Question: I'm trying to create my first Breeze application, here's my project structure:

As you see I'm trying to keep my solution in 3 layers/projects (I'm used to a single project/layer).
What I don't get is where I put my connectionstring (I wanna use localdb). In a web.config file obviously but where do I put this file?
Furthermore, Breeze is apparently looking for an .mdf file in LM.Web/App_Data - shouldn't my database reside in the project "LM.Model" ?
If anyone has tried this before, could you please give me some pointers?
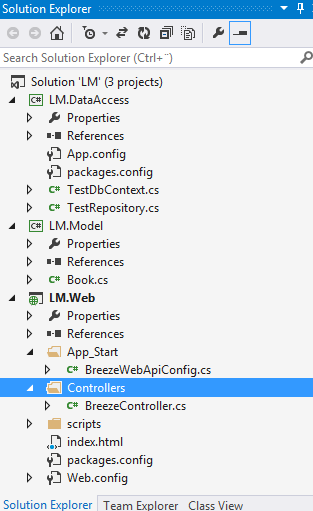
Answer: Always put your connection string into the Web.config of your startup project, in your case, LM.Web.
In case you will be writing unit tests in the future, put your connection string into the unit test project also, into an App.config file.
Also if you are using a local database and the third party library you are using requires you to put the db file into LM.Web/App_Data, do so. Your DataAccess dll's job is to retrieve and manipulate data, but not to hold it.